Question: I am trying to send some HTTP POST parameters to some web server and one of parameters contains cyrillic characters. So the problem is that if I use this code:
'''
wc.getPage(requestSettings);
requestSettings.setHttpMethod(HttpMethod.POST);
requestSettings.setRequestParameters(new ArrayList());
requestSettings.getRequestParameters().add(new NameValuePair("username", "Druzhe bober"));
wc.getPage(requestSettings);
'''
Server will recieve the next urlencoded parameter:

And this is wrong decoded string "Druzhe bober".
So I think that HtmlUnit encode url in core with using ASCII not Unicode. How to disable url encoding or how to fix this bug? If I'll encode this string and set to NameValuePair so all percent characters will be encoded by HtmlUnit to.
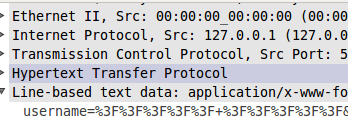
Answer: I think you need to set the charset using the 'setCharset' method.